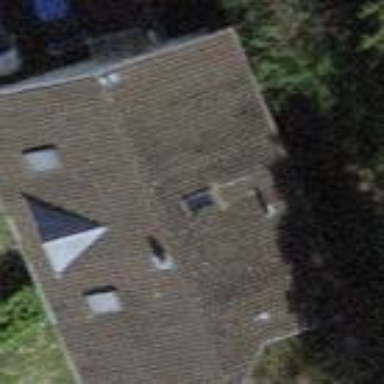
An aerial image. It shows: Building with tile roof.